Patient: sex F, age 46
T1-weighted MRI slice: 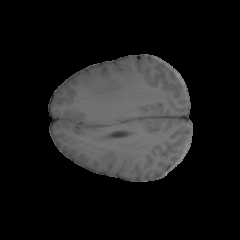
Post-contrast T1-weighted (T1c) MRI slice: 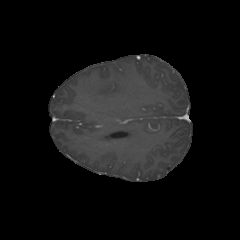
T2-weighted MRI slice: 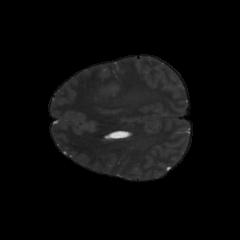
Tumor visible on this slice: yes
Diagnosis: Glioblastoma, IDH-wildtype
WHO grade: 4